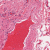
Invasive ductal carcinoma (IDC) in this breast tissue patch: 0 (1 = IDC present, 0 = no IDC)